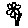
Label: flower